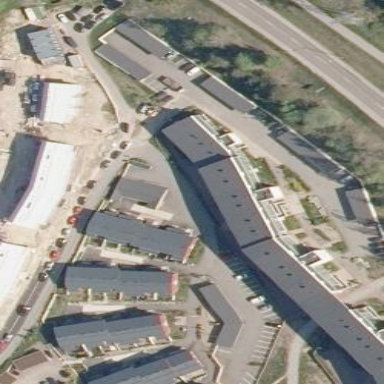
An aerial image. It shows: Building consisting of apartments.